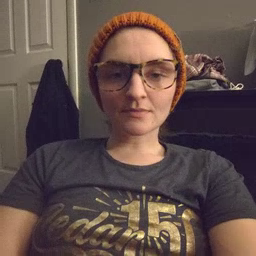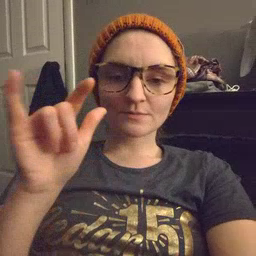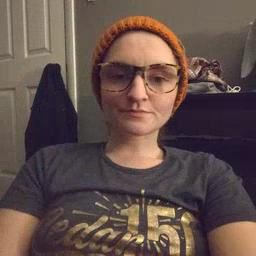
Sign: airplane